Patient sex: M
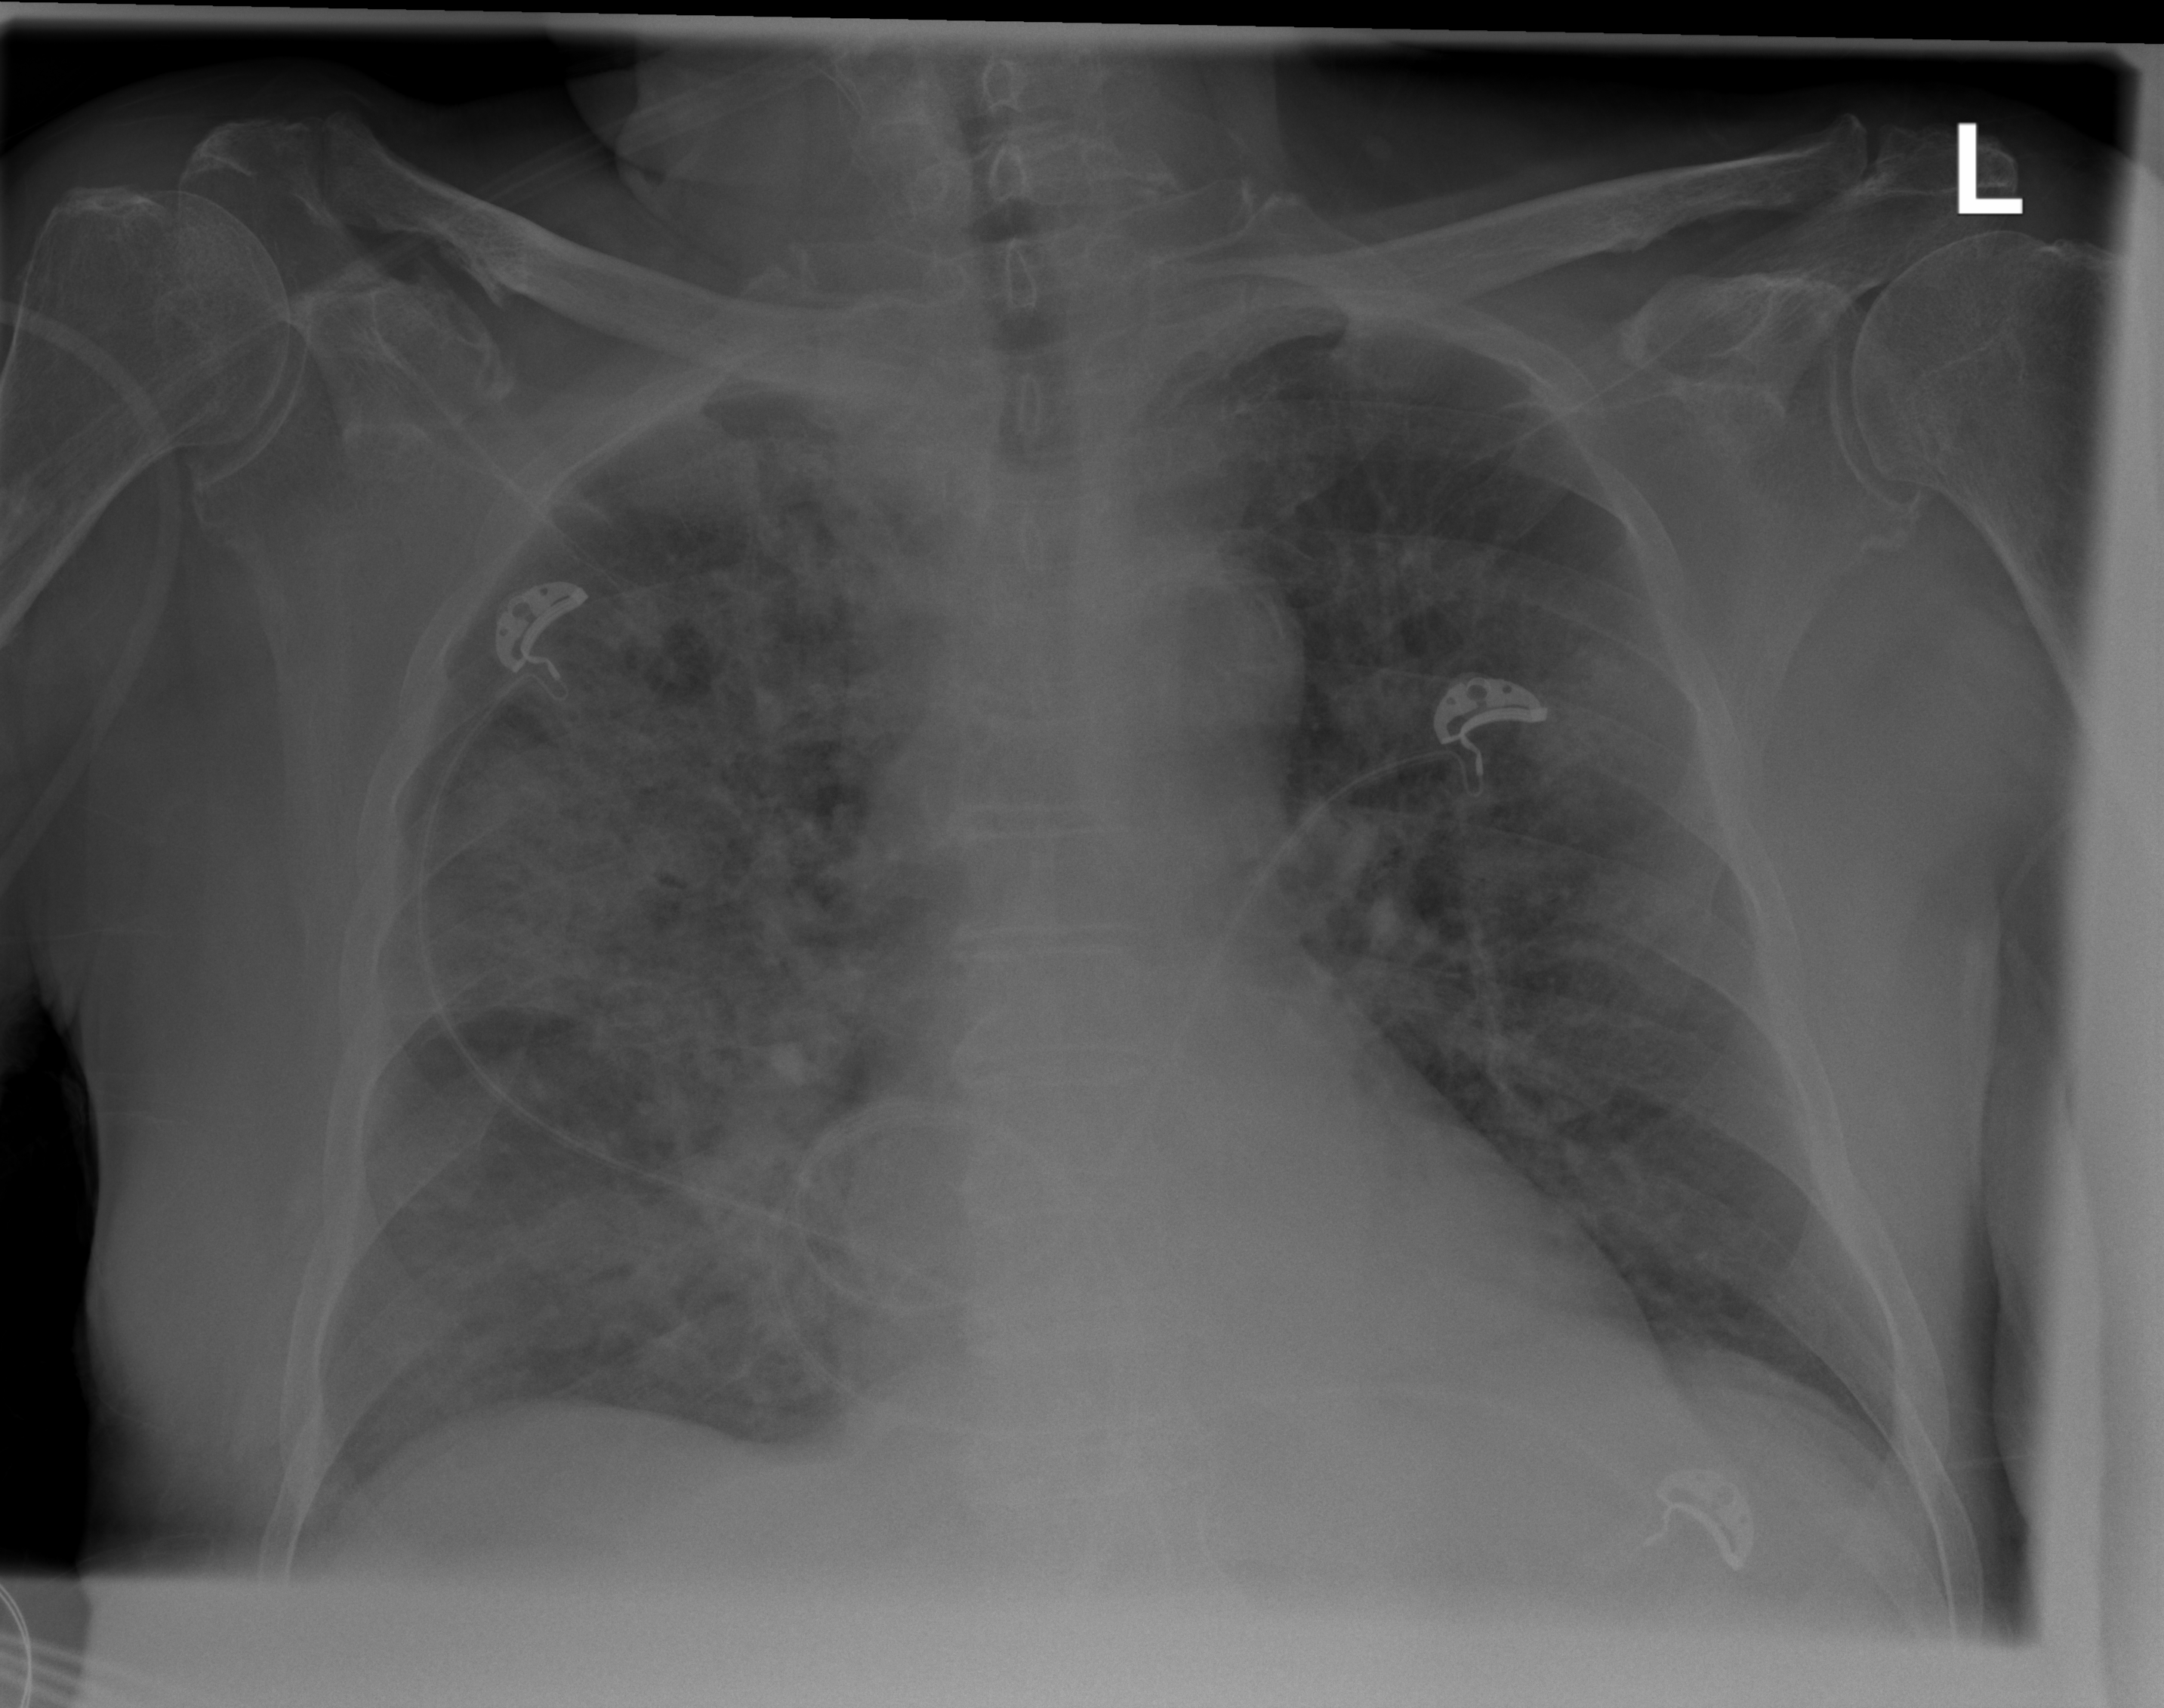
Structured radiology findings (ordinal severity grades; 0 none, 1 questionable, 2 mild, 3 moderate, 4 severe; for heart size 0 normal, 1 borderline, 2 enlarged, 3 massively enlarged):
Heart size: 0
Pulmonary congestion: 0
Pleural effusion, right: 0
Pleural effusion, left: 0
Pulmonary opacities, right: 3
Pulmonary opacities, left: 2
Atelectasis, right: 2
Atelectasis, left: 2